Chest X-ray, PA view. Patient: 40 years old, sex F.
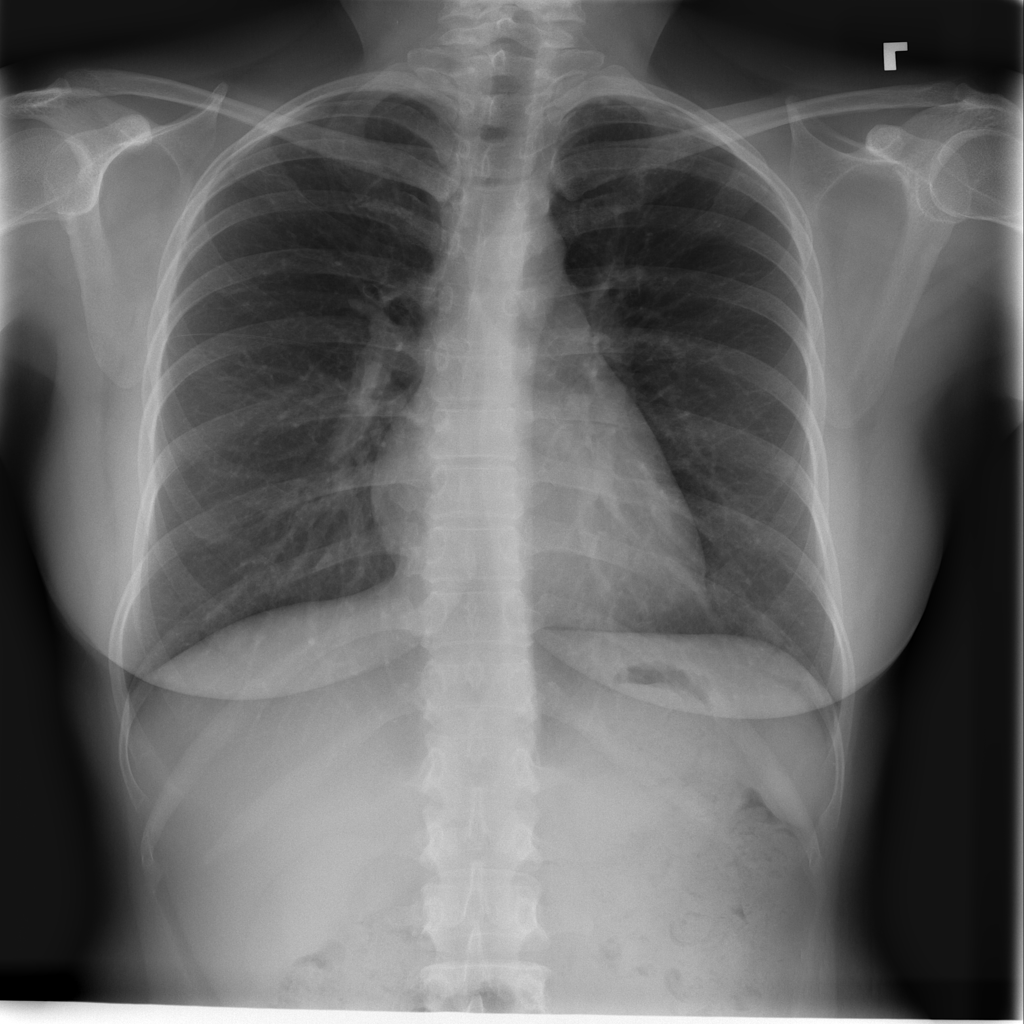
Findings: No Finding